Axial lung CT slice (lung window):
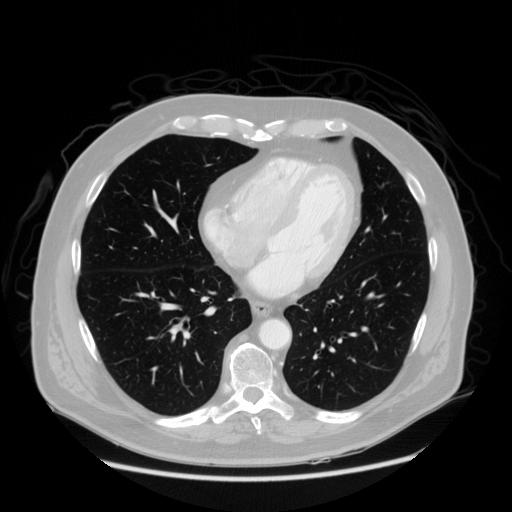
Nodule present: no